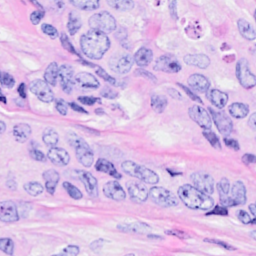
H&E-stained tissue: Breast